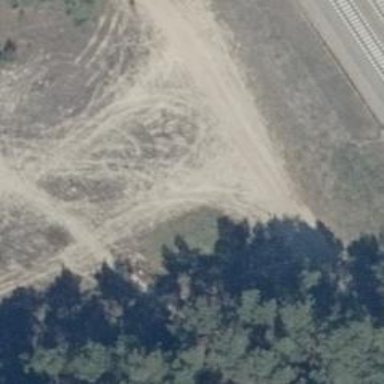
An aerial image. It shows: Sandy track road with grade4 tracktype.